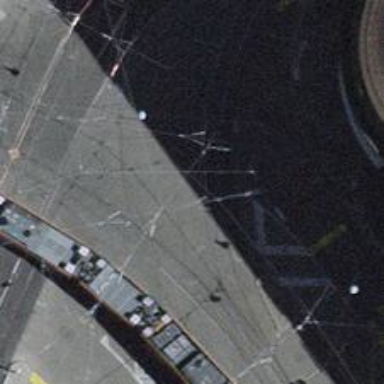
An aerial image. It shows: Tram level crossing on the railway.